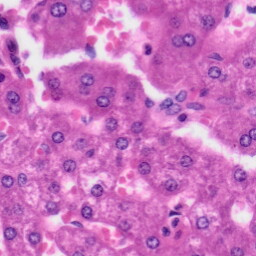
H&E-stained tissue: Liver